Question: Trying to get image in base64 from web-worker. All is fine, except worker is replying several times to '.onmessage' event:

'''
var worker = new Worker( 'js/ww.js' );
worker.onmessage = function(e) {
console.log( e );
};
worker.postMessage( { url: '/api/aerial?x=159&y=94&zoom=8&base64=true' } );
'''
'''
var self = this;
function makeRequest( url ) {
var httpRequest = new XMLHttpRequest();
if ( !httpRequest ) {
console.error( 'Giving up. Cannot create an XMLHTTP instance.' );
return false;
}
httpRequest.onreadystatechange = function() {
var response = httpRequest.responseText;
self.onMessage = postMessage( response );
};
httpRequest.open( 'GET', url, true );
httpRequest.send();
}
self.addEventListener( 'message', function( event ) {
makeRequest( event.data.url );
});
'''
Why is it firing several times?
May it happened because of such native AJAX use?
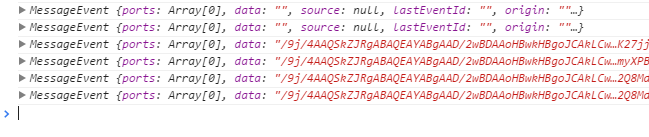
Answer: Check for the correct state and status of the request.
In your 'onreadystatechange'-handler you should do the following:
'''
httpRequest.onreadystatechange = function() {
if (httpRequest.readyState == 4 && httpRequest.status == 200) {
var response = httpRequest.responseText;
self.onMessage = postMessage( response );
}
}
'''